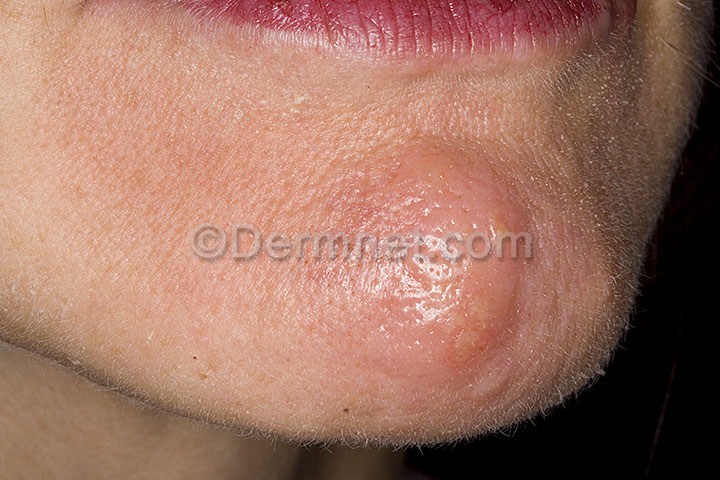
Disease: Warts Molluscum and other Viral Infections